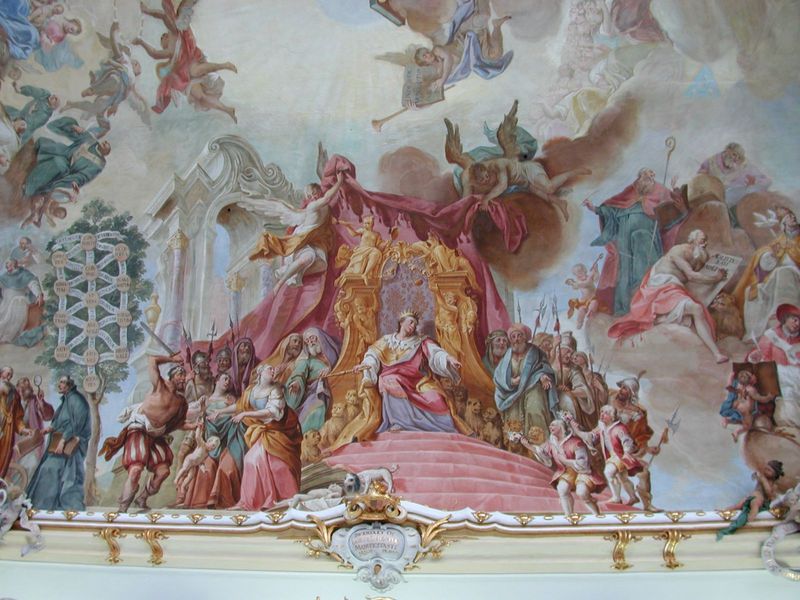
Titel: Deckenbilder in der Bibliothek von Bad Schussenried
Künstler: Franz Georg Hermann
Standort: Bad Schussenried, St. Magnus und Maria (EU - D - BW)
Schlagwörter: blau, flügel, gemälde, gott, weiß, wolken, frau, türkis, rose, rot, barock, henker, rahmen, bild, gold, tücher, krone, renaissance, rosa, engel, himmelblau, bogen, treppen, bischof, könig, lanze, soldaten, thron, tafel, stufen, moses, strahlen, tron, löwen, residenz, götter, hellebarde, gebot, baldachin, lanzen, trompeten, deckengemälde, fresko, posaune, hirte, erzengel, greise, würzburg, gabriel, deckenfresko, stammbaum